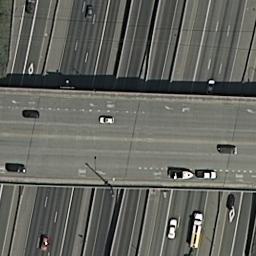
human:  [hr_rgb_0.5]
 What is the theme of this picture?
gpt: overpass

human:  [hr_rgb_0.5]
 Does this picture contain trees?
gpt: yes

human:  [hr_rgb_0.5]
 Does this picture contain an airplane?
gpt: no

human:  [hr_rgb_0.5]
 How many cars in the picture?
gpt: twelve

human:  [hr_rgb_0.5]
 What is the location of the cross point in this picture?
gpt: left and right